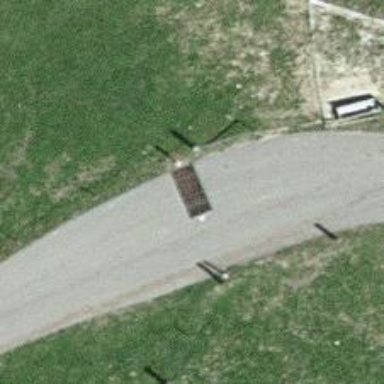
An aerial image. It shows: Cattle grid.